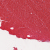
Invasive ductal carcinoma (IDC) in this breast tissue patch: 0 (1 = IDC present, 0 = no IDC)